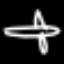
Label: airplane